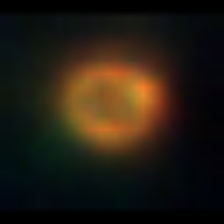
Taxon: NanoPlankton
Group: Other